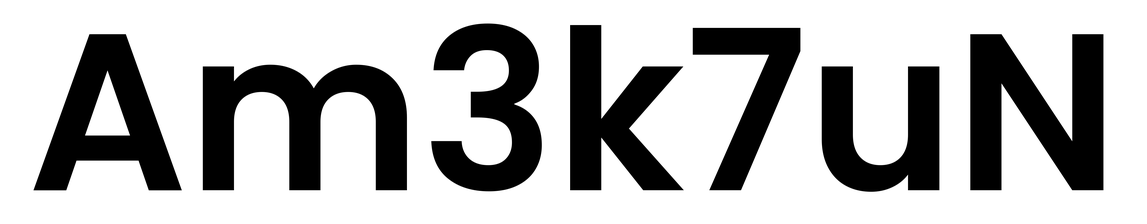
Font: Poppins-SemiBold